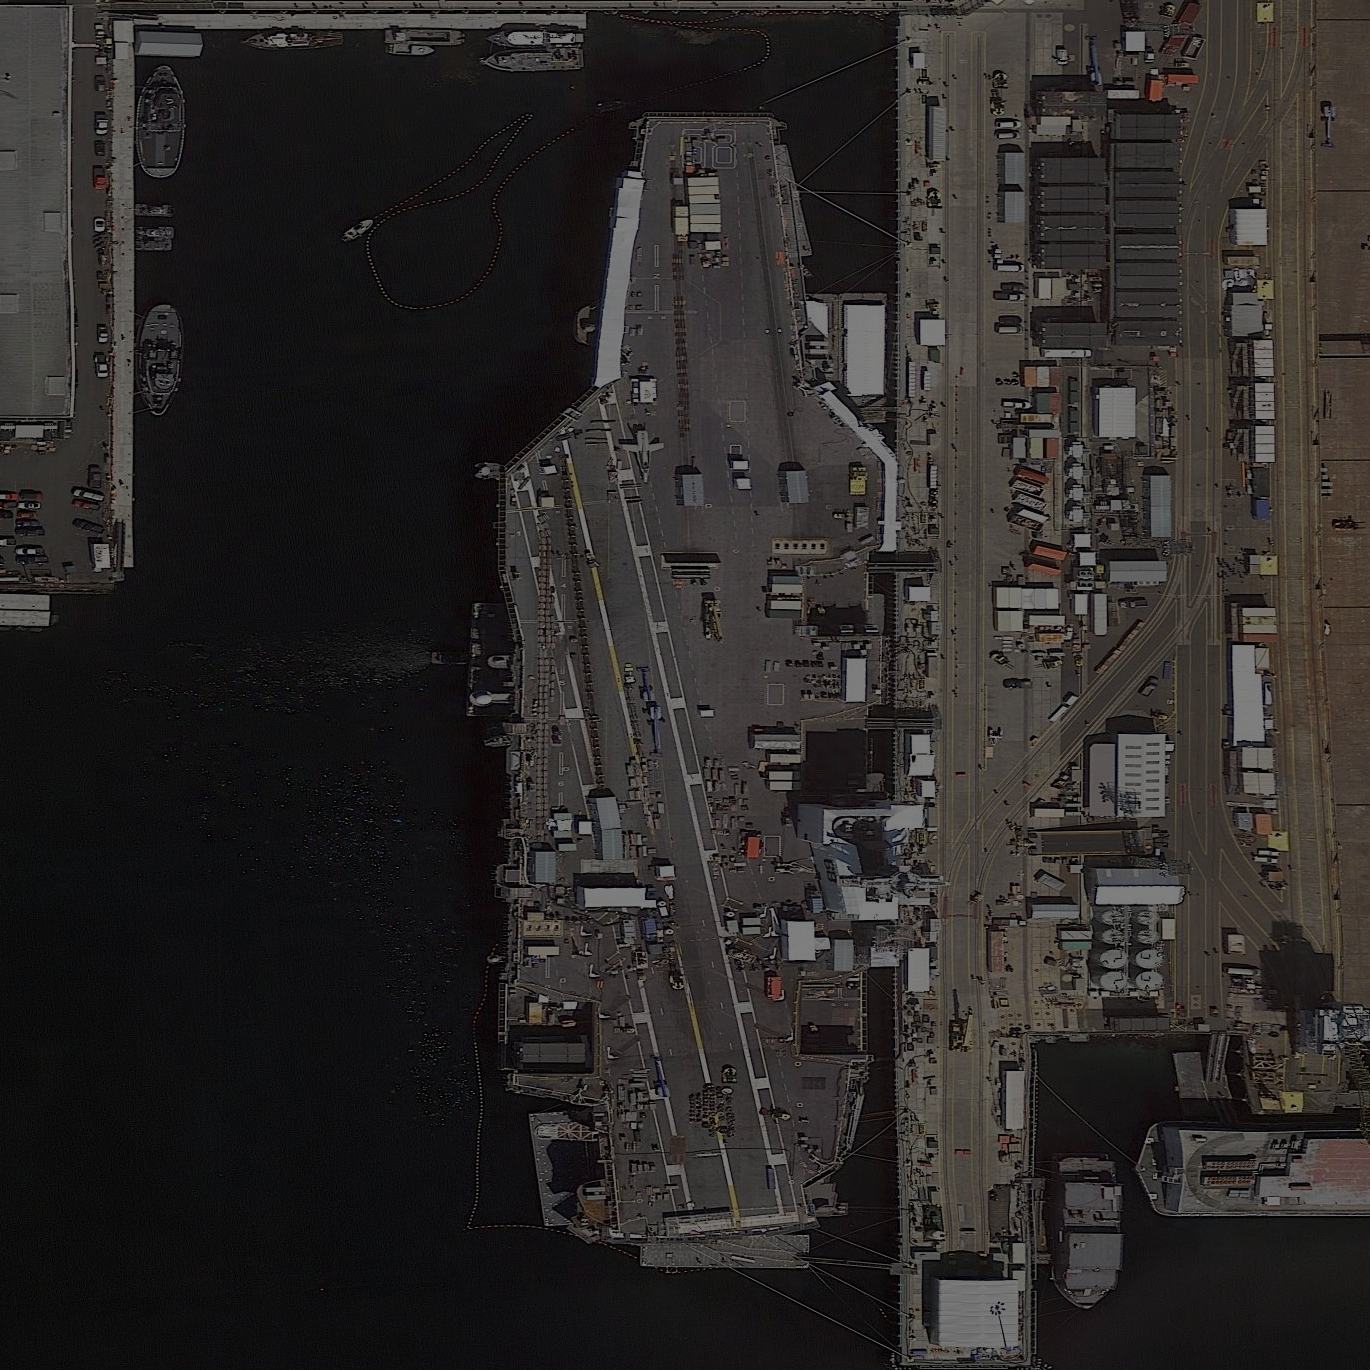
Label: aircraft_carrier